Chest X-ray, PA view. Patient: 59 years old, sex F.
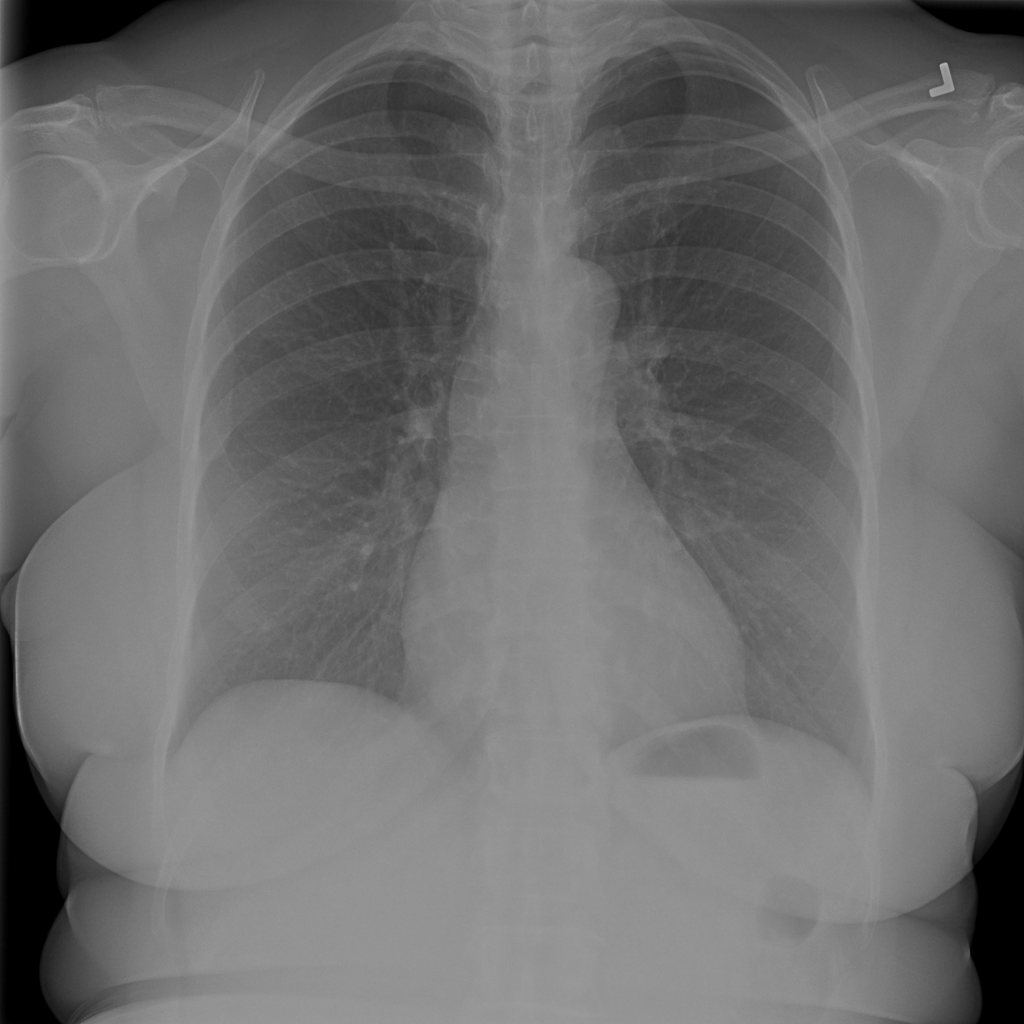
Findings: No Finding